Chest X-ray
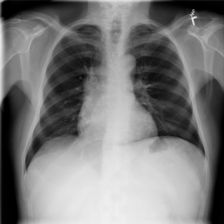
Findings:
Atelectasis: negative
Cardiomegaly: negative
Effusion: negative
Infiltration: negative
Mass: negative
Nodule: negative
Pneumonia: negative
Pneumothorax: negative
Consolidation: negative
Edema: negative
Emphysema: negative
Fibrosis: negative
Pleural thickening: negative
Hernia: negative